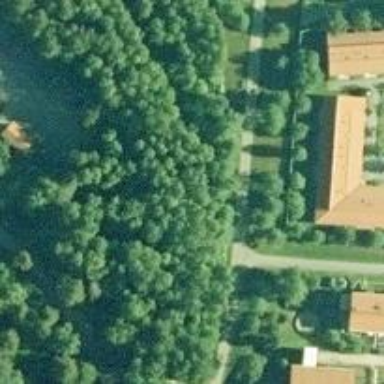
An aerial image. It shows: Path.